Question: I need to be able to check if there is a div with class='active' and with a custom attribute data-popup='true' - eg: second one below.

How can I check if a div with these 2 characteristics exists?
I know its not correct but I have been playing with the following code:
'''
if($('div#mainContainer div.active div[data-unique='+urlUnique+']').length > 0) {
'''
In the long run there will be many DIV's so it needs to find if one with this class and data attribute exists.
thx
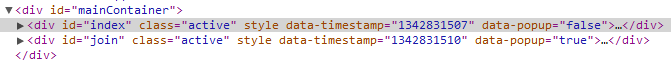
Answer: This is the selector you want:
'''
$('#mainContainer div.active[data-popup=true]');
'''